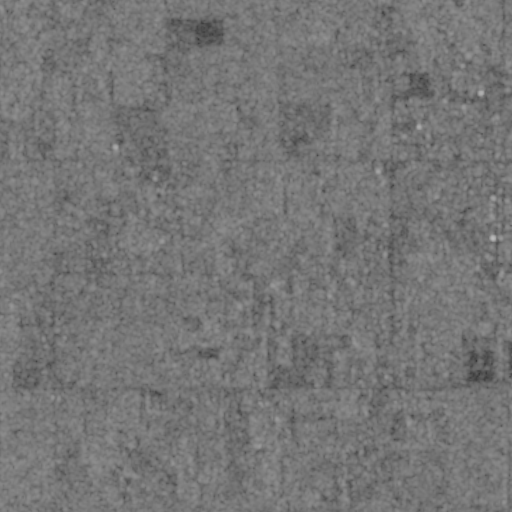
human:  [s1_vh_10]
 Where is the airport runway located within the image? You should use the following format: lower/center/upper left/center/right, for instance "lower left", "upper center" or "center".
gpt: The airport runway is located in the lower center of the image.
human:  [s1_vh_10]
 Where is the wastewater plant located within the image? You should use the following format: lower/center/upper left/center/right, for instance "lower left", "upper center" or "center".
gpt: The wastewater plant is located in the lower right of the image.
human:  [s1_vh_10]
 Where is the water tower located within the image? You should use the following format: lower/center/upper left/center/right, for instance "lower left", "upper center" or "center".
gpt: The water tower is located in the center right of the image.
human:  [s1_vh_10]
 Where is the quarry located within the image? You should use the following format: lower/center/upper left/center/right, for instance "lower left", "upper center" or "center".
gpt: There is no quarry in the image.

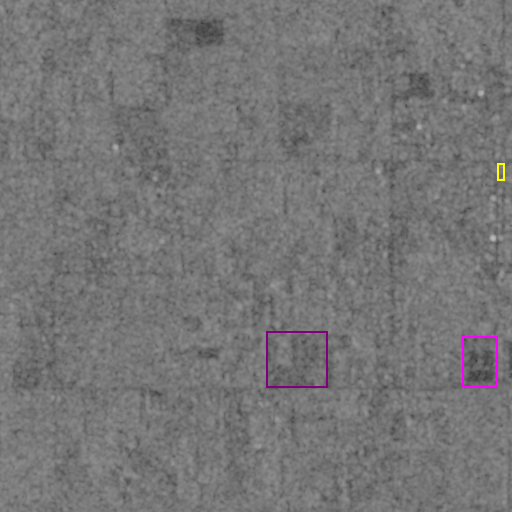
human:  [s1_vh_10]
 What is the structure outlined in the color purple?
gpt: The structure outlined in purple is a park.
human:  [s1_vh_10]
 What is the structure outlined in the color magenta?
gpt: The structure outlined in magenta is a wastewater plant.
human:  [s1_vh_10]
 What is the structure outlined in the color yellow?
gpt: The structure outlined in yellow is a building.
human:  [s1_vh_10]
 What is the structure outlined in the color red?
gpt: There is no red outline.